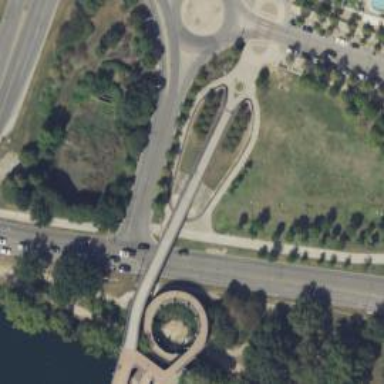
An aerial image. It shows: Crossing on the cycleway.